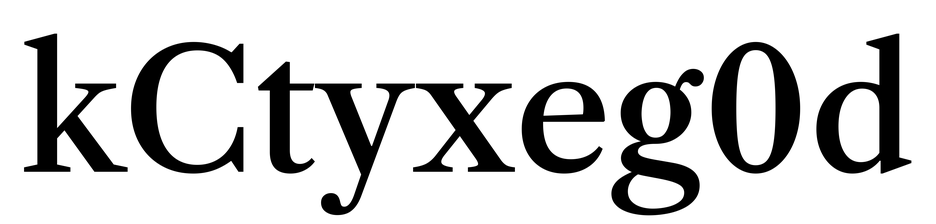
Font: LibreCaslonText_Medium